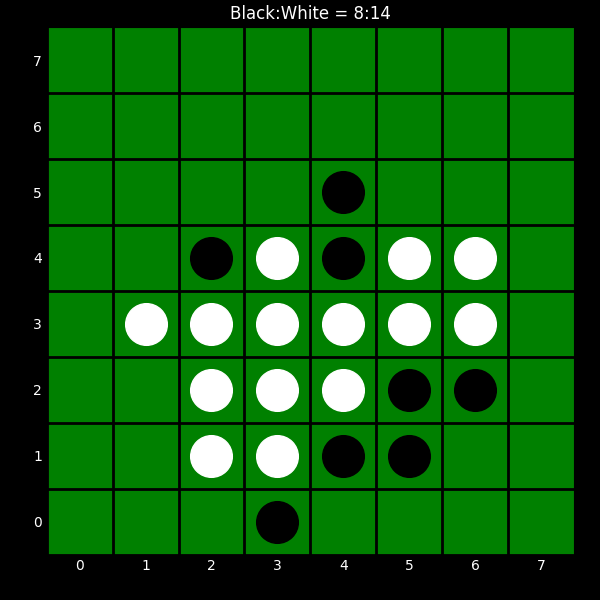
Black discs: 8
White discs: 14